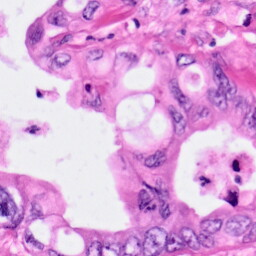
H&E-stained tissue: Pancreatic